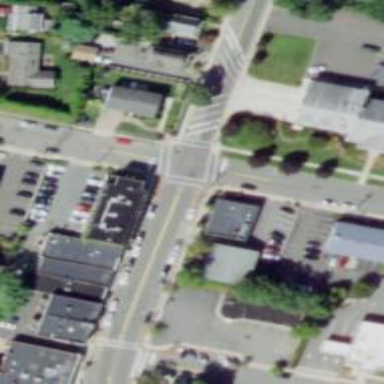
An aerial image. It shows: Road with stop sign.